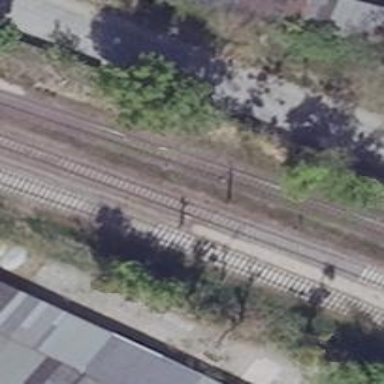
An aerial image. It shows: Railway signal.